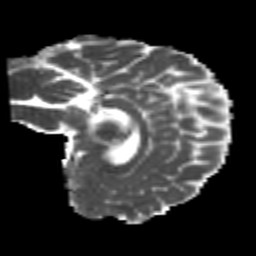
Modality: MD
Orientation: sagittal
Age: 21
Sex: female
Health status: healthy
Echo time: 0.074 s